Interaction volume radius: 5 \u00c5
Interaction volume height: 30 \u00c5
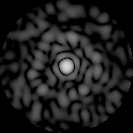
Disorder parameter: 0.8702